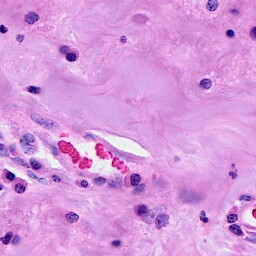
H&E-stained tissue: Breast